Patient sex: M
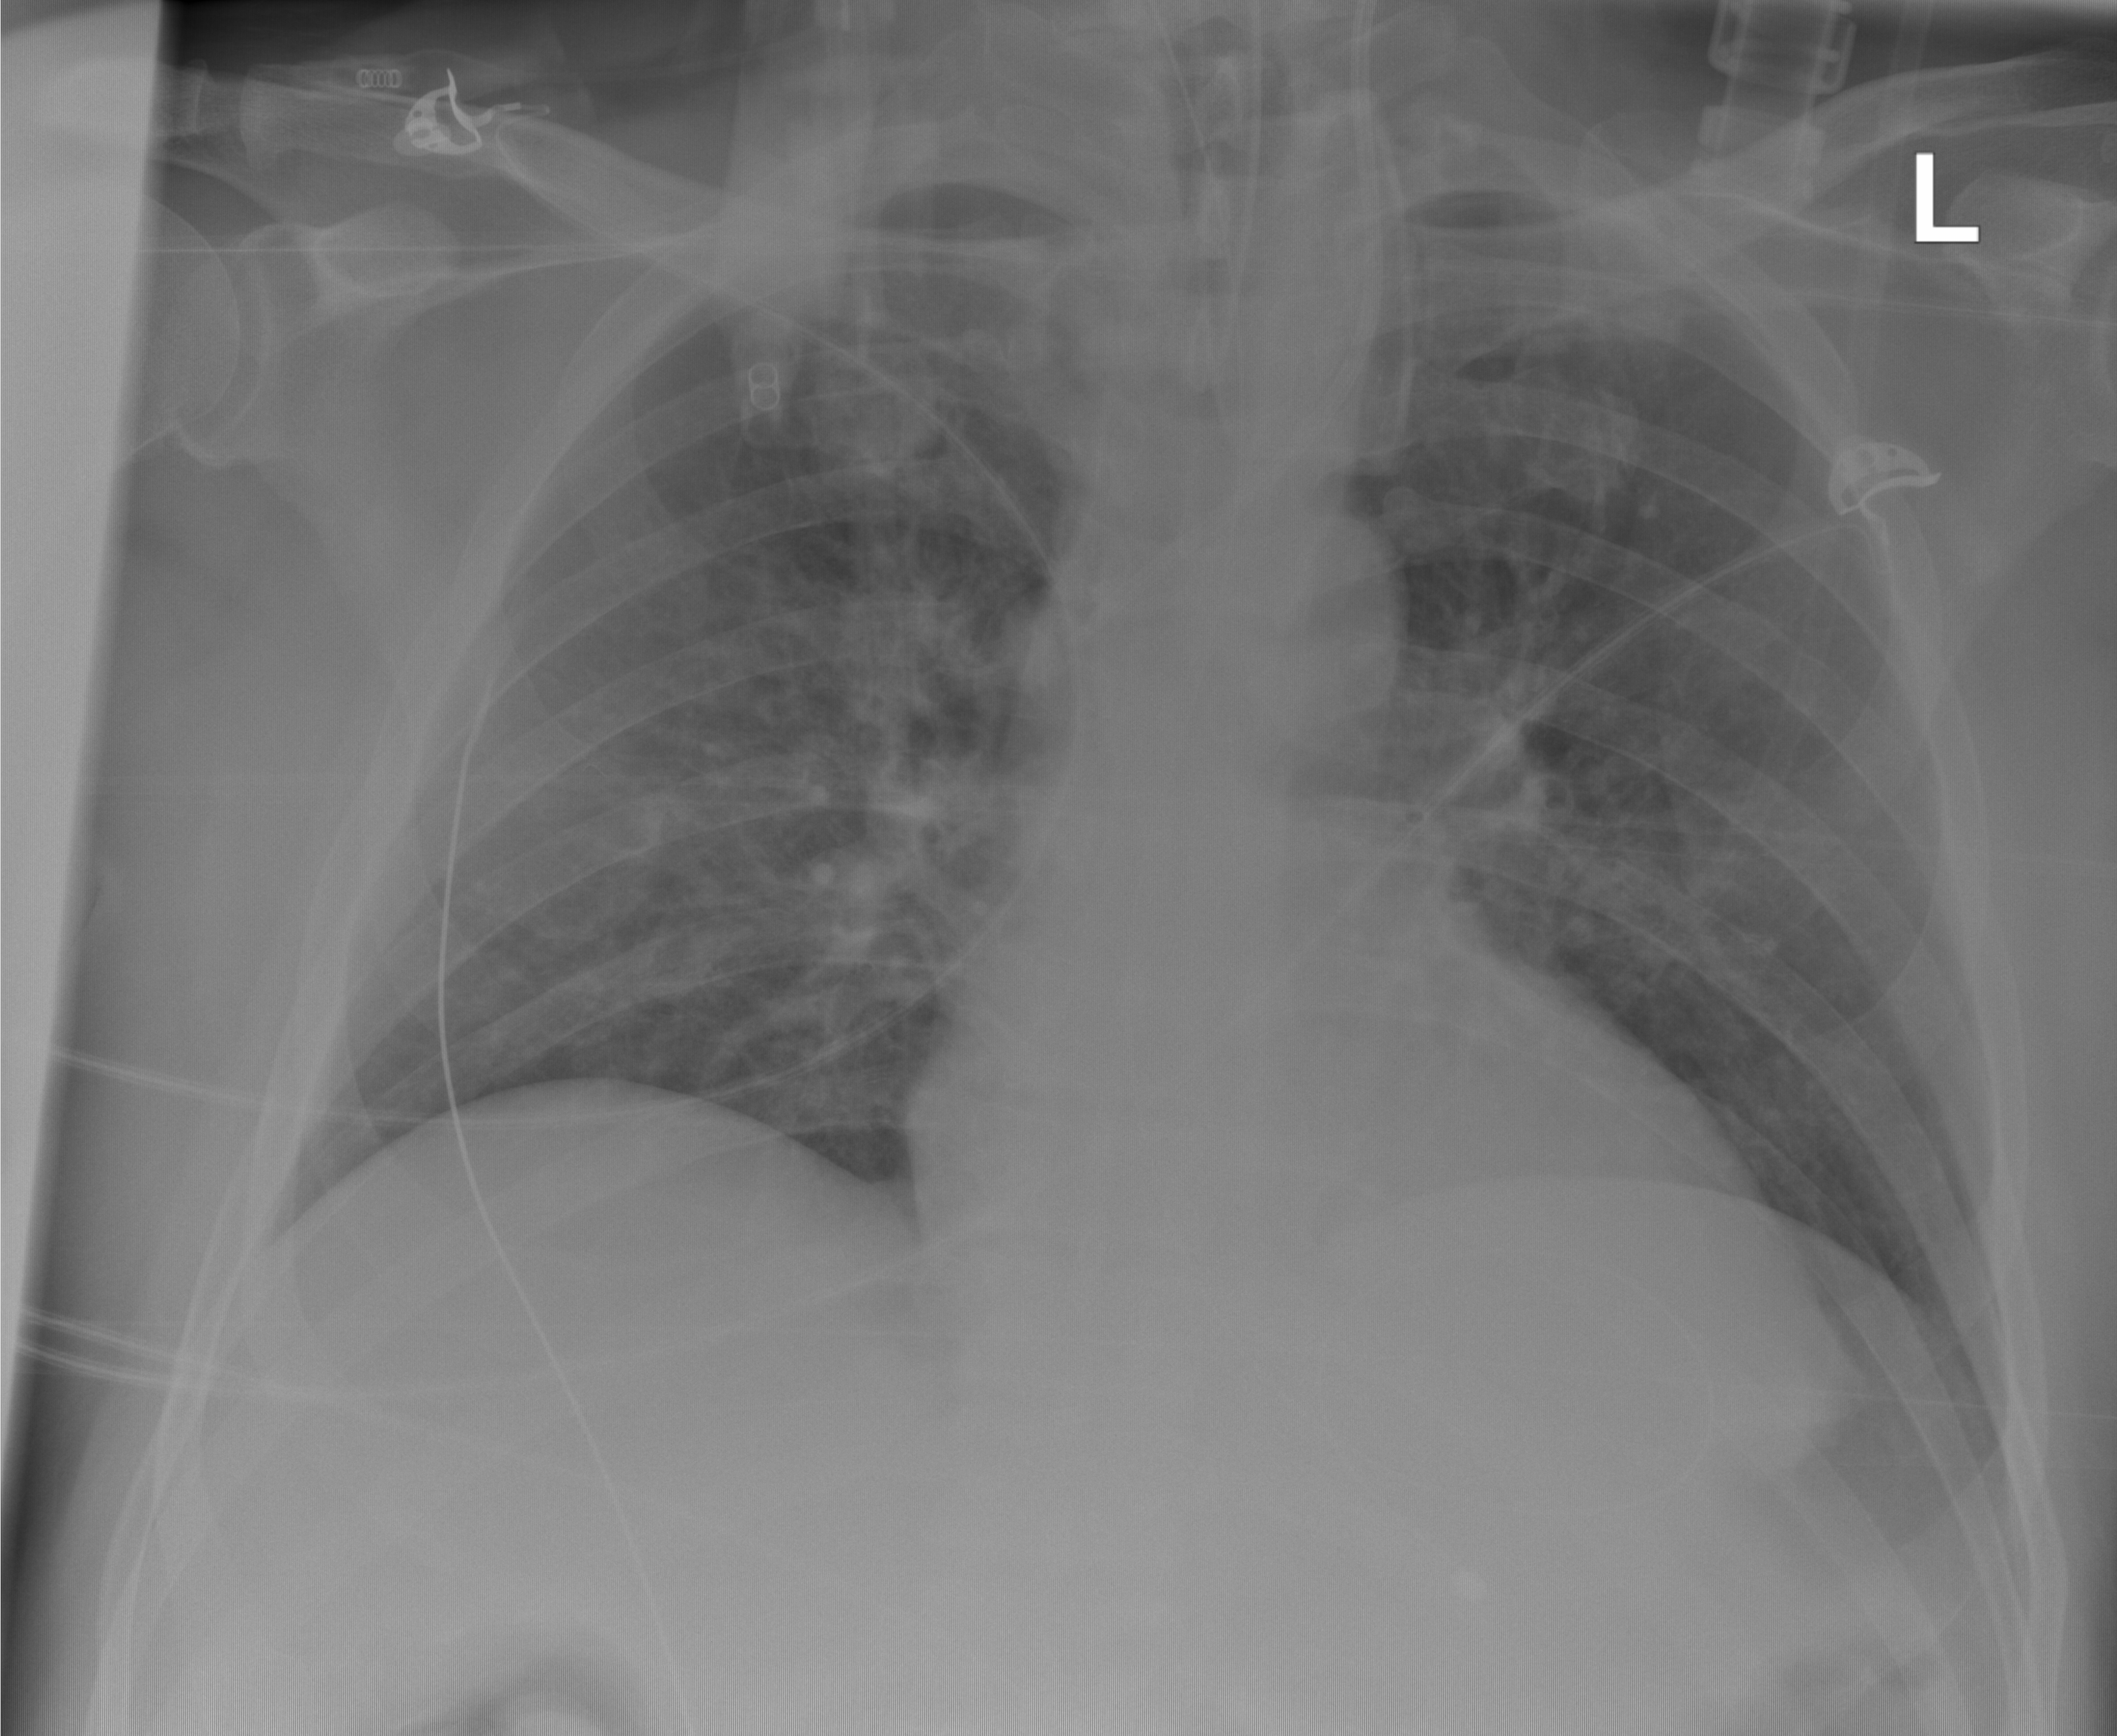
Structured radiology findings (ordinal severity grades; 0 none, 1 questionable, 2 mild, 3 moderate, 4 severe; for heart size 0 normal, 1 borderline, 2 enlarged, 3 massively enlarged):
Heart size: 0
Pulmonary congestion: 0
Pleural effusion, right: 0
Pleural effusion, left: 0
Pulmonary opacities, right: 1
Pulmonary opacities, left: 0
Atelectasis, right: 0
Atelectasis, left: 0